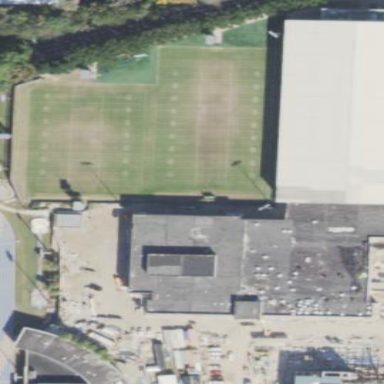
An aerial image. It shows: Outdoor sports pitch with grass surface for American football.